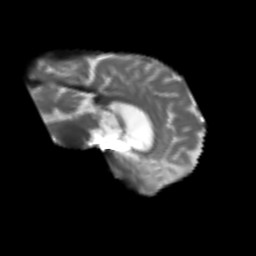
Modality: T2w
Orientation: sagittal
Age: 75
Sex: female
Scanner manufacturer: siemens
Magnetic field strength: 3 T
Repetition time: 4.987 s
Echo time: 0.0792 s